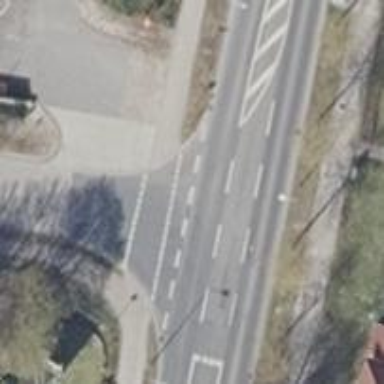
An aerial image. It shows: Residential road with sidewalk on the left.